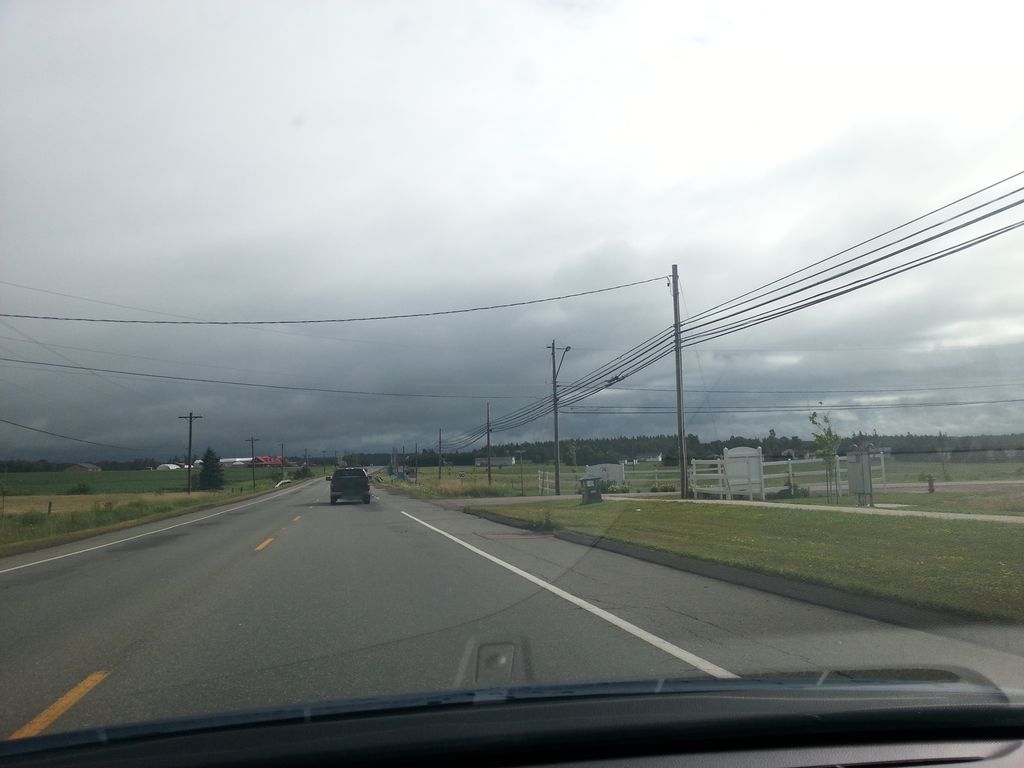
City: charlottetown